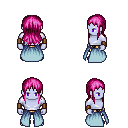
a pixel art fantasy rpg character, male body template, dark elf, purple skin, overskirt, gold greaves, pink unkempt hairstyle, leather bracers, maroon shoes, four views (front, back, left, right), 2x2 character sprite sheet, small pixel art, hard edges, no anti-aliasing